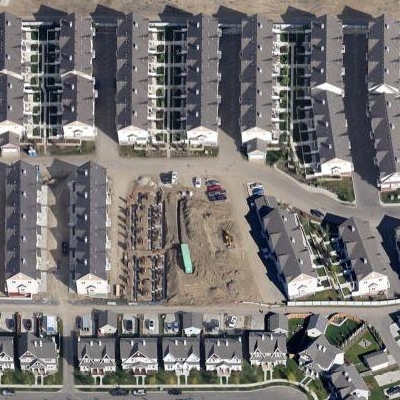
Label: Resident